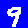
Digit: 9